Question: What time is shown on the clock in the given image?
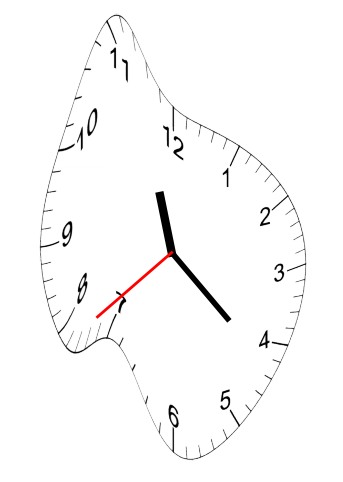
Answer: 11:21:38